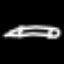
Label: pencil